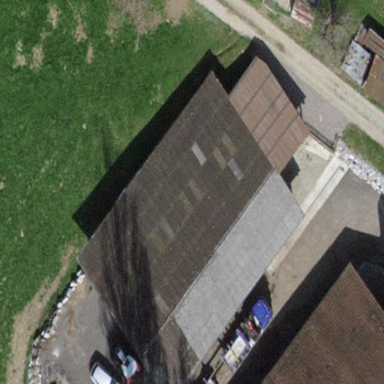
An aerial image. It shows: View of roof of building.